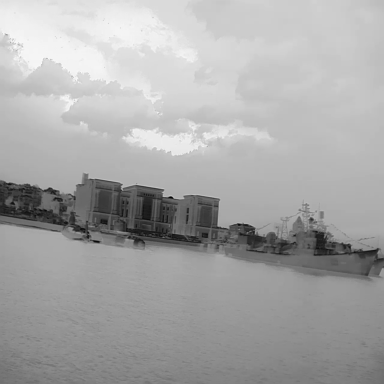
There are two warships in the infrared image.